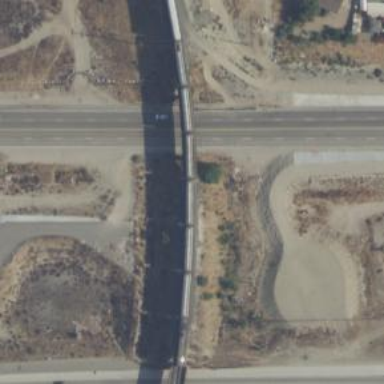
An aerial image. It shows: Railway track.